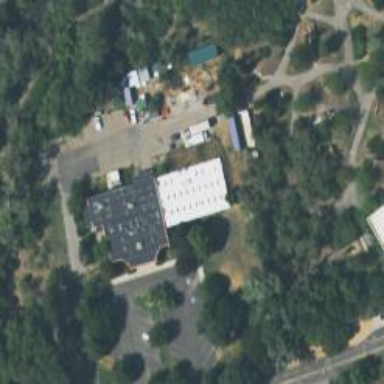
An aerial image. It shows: Veterinary facility.